Field crop: tomato
Growth stage: 1
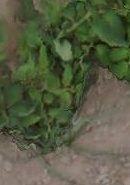
Species: tomato